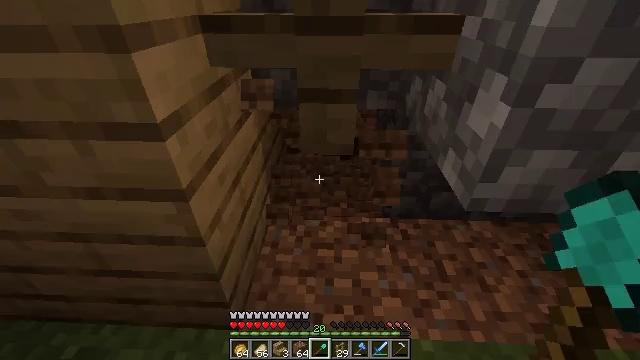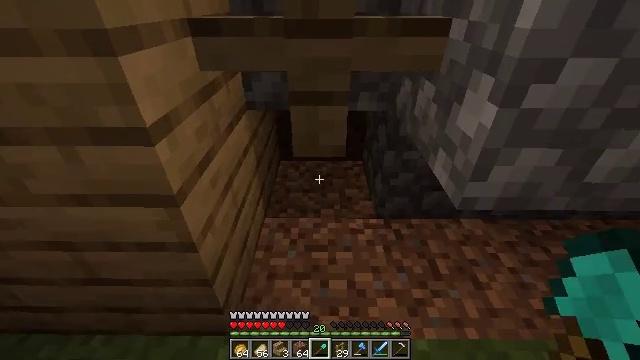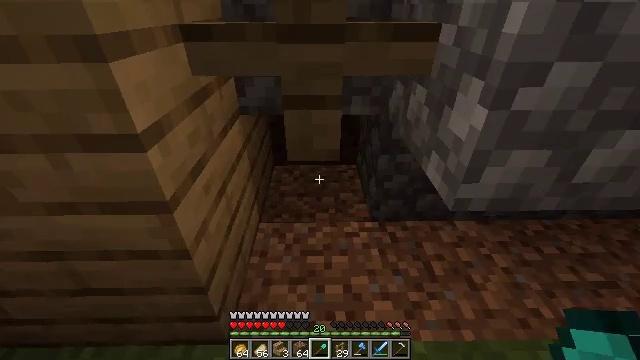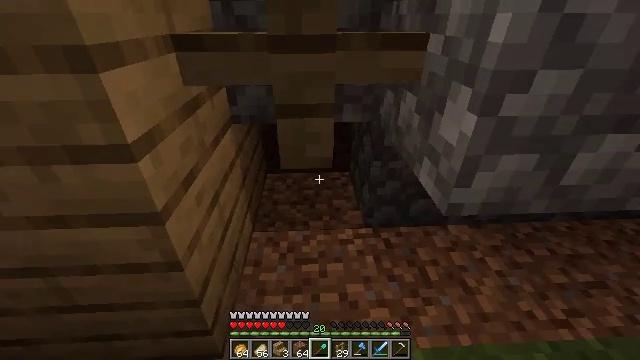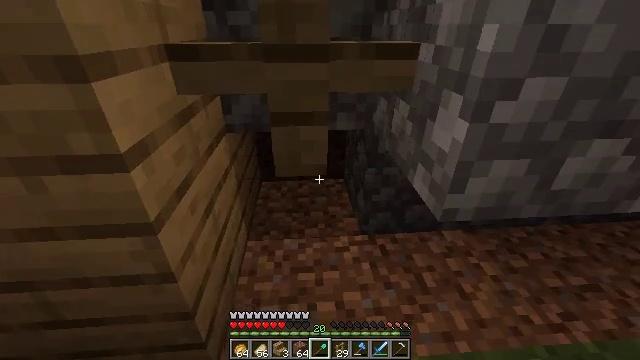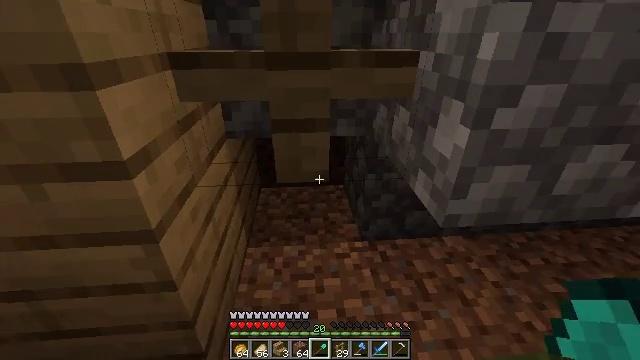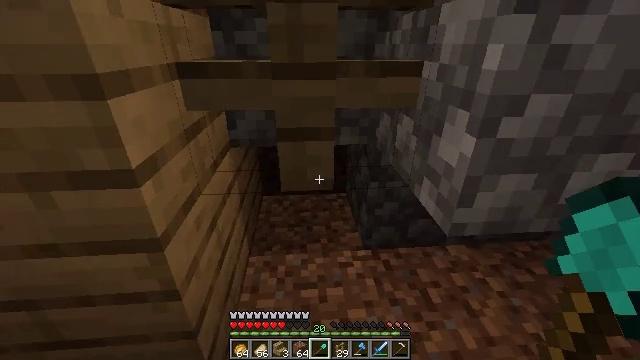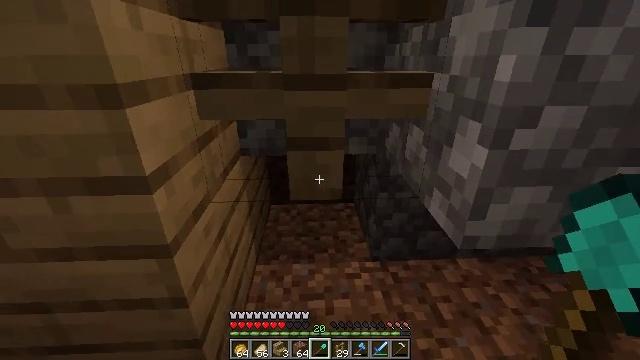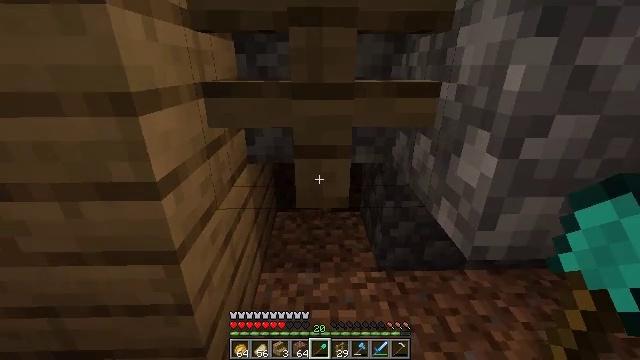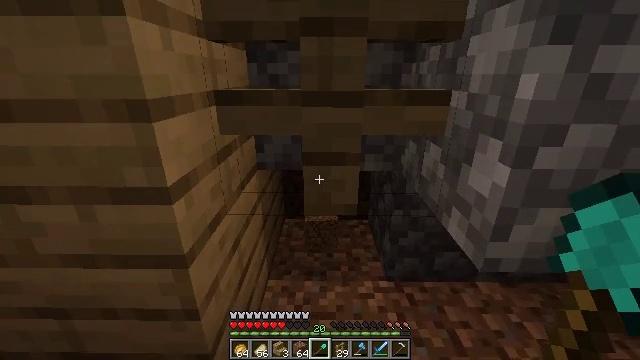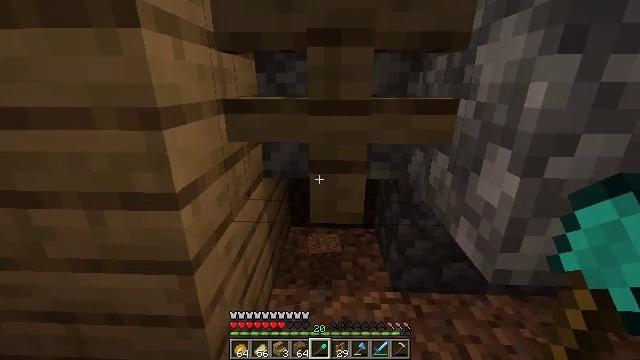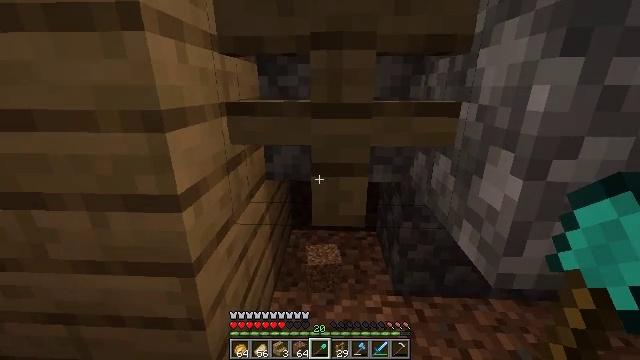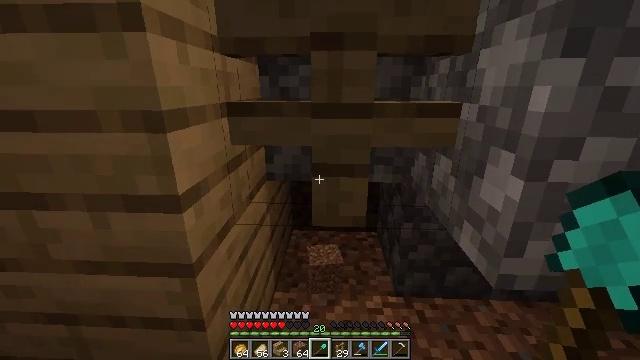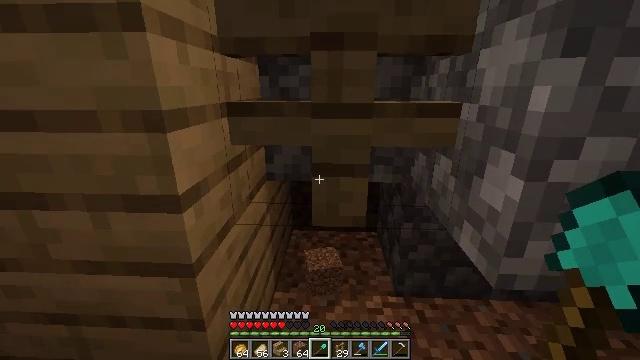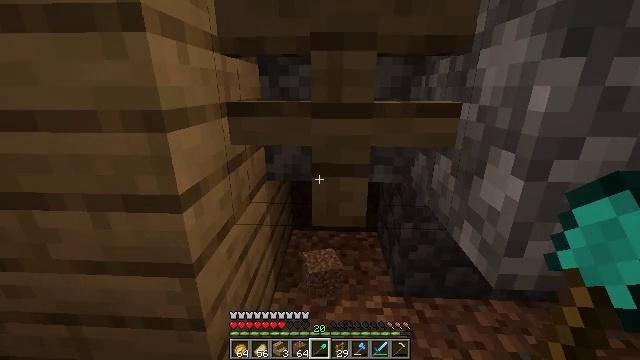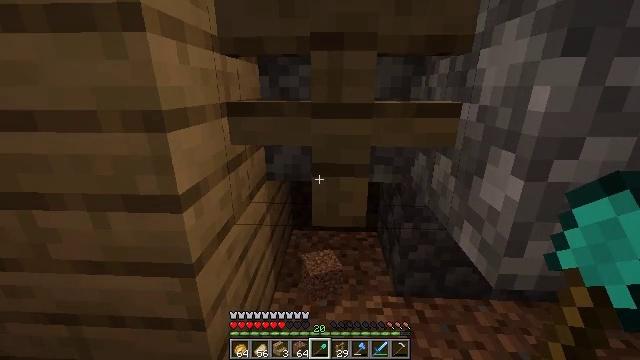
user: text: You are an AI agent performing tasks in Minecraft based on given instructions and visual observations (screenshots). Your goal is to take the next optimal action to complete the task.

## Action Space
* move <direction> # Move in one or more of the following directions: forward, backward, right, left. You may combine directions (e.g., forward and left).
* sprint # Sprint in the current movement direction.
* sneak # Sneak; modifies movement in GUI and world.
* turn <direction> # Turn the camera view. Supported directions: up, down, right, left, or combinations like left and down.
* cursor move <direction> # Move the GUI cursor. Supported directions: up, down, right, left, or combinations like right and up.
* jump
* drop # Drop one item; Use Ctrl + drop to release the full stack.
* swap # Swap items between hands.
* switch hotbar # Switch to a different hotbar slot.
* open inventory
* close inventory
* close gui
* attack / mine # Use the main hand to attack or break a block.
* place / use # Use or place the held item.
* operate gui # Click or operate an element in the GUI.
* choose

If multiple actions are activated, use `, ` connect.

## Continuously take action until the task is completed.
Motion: motion action
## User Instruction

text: Gather the oak fence pieces.
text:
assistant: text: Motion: turn right
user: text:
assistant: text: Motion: turn right
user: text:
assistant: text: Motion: move back, turn right and up
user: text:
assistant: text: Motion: move back, turn right and up
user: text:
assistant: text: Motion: move back, turn up
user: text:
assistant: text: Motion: move back, turn up
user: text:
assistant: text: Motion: turn left and up
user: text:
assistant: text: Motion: turn left and up
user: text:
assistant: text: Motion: turn left and up
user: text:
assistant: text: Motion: turn left and up
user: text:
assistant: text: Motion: no_op
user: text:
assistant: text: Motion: no_op
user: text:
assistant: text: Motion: no_op
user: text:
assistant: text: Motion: no_op
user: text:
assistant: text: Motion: no_op
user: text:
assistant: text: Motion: no_op
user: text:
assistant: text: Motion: no_op
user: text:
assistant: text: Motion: no_op
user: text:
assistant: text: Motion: no_op
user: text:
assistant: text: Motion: no_op
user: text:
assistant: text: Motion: no_op
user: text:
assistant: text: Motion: no_op
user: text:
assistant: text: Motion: no_op
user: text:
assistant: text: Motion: no_op
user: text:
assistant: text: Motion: no_op
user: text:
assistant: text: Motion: no_op
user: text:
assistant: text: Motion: no_op
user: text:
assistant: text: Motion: no_op
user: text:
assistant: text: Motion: no_op
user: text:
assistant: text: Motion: no_op